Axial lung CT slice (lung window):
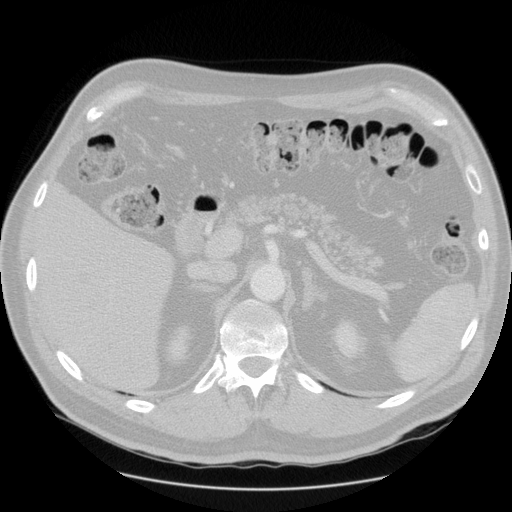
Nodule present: no